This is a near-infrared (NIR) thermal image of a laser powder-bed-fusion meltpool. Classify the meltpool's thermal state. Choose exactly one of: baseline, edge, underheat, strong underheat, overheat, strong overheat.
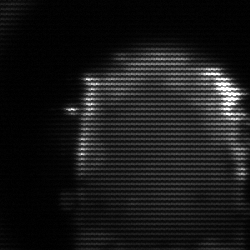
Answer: baseline